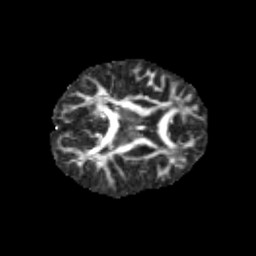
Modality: FA
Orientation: axial
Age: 9
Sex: male
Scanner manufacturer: siemens
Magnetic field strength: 3 T
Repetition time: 3.8 s
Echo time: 0.07 s